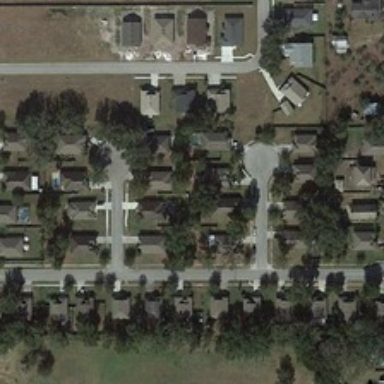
Some buildings and green trees are in a medium residential area .